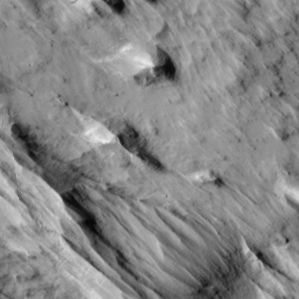
Label: non_frost